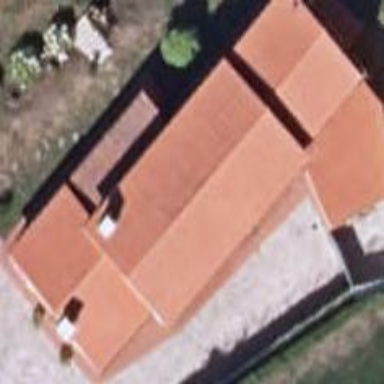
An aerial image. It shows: Simple house.